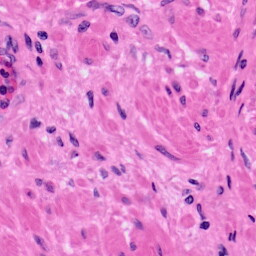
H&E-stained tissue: Prostate